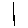
Label: line